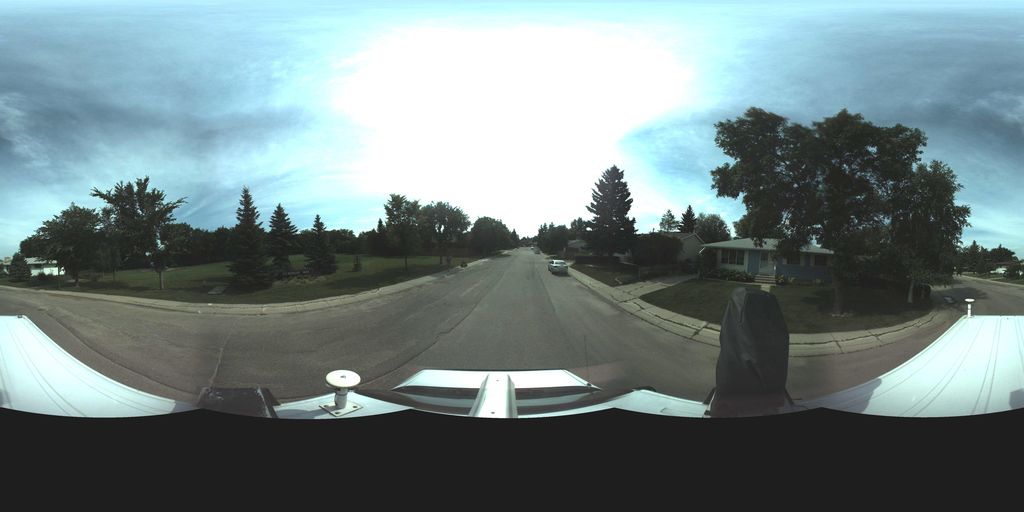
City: saskatoon